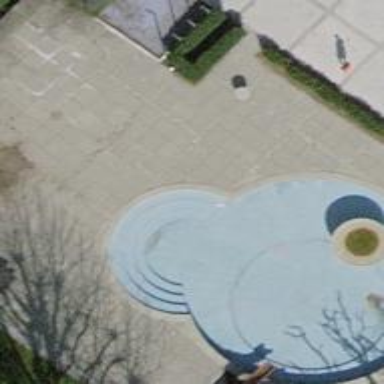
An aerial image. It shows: Swimming pool located in leisure land.